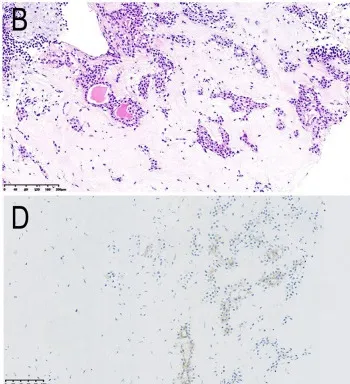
Histological and immunohistochemical features. (A,B) Haematoxylin-eosin (HE) staining showing ductal cells, myoepithelial cells and prominent chondromyxoid matrix background. The cuboidal ductal epithelium forms a glandular tubular structure, with red secretion in the lumen; the myoepithelial cells surround the glandular tubular structure or are scattered across the chondromyxoid matrix; the cellular atypia is not obvious (magnification, A x 50, B x 200).
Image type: pathology (h&e)